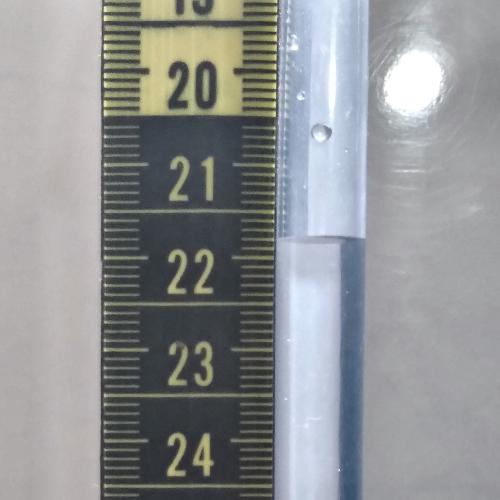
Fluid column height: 21.8 cm